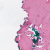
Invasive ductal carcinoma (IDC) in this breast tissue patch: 0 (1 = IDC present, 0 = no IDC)